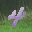
Label: 4